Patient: sex M, age 65
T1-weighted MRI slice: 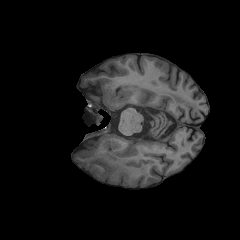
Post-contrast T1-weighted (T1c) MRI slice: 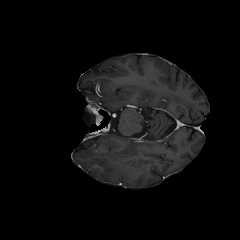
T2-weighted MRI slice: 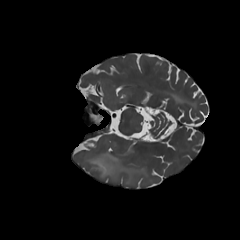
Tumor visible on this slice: yes
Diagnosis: Astrocytoma, IDH-mutant
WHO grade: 2